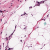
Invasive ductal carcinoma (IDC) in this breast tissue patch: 0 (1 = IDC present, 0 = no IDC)